Aerial crown-view tile of a tropical tree (Barro Colorado Island, Panama), acquired 20241014:
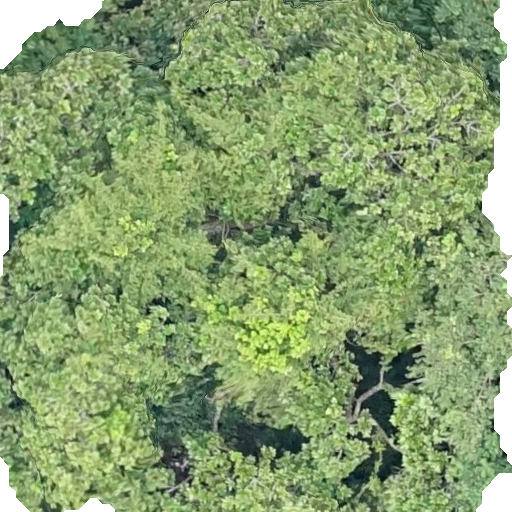
Species: Anacardium excelsum
GBIF accepted scientific name: Anacardium excelsum
Crown area: 459.239 m²